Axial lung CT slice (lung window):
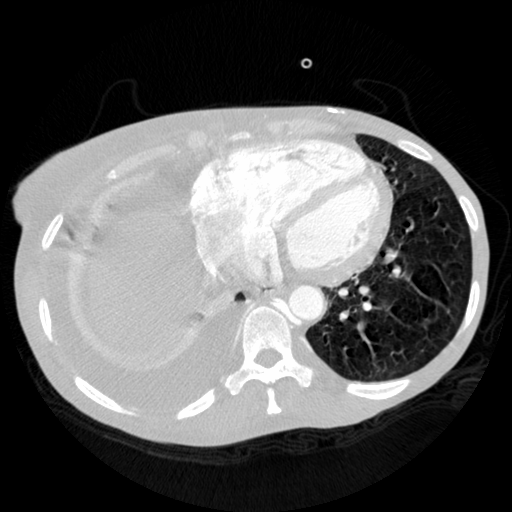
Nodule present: no